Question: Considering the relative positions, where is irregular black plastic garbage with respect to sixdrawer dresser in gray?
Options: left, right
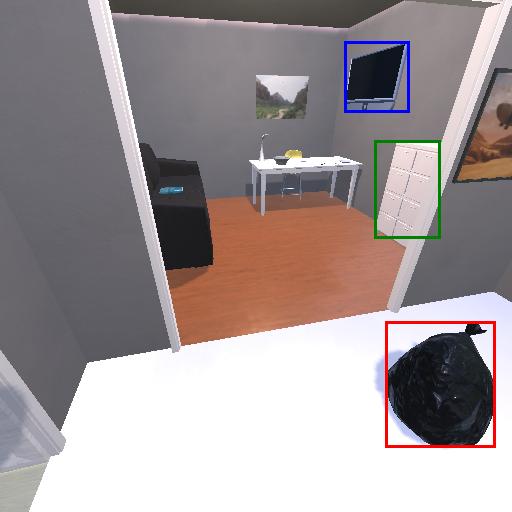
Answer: left